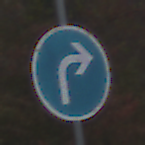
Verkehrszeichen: VorgeschriebeneFahrtrichtungRechts
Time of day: MorningAfternoon
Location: Outdoor (Nature)
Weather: Overcast
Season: NotSpecified
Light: Natural